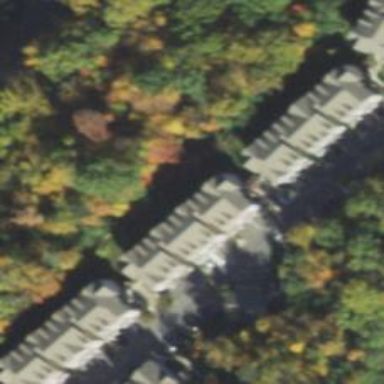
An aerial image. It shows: View of apartment building.